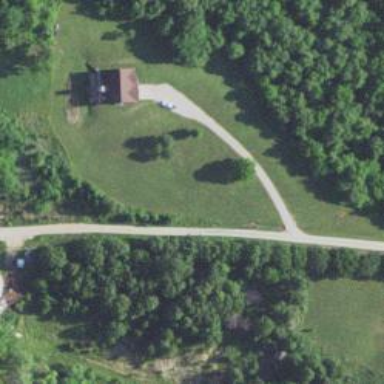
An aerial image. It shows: Driveway.